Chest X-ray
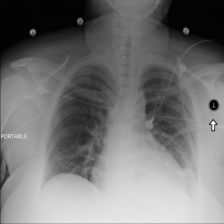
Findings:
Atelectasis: positive
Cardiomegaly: negative
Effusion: negative
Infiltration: negative
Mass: negative
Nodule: negative
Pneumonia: negative
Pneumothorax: negative
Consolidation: negative
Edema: negative
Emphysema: negative
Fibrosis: negative
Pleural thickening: negative
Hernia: negative